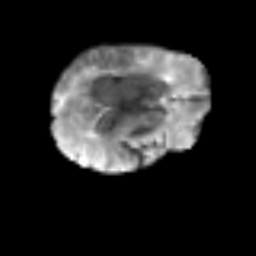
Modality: T2w
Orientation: axial
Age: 65
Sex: female
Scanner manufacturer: siemens
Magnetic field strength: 3 T
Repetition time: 3.2 s
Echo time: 0.081 s